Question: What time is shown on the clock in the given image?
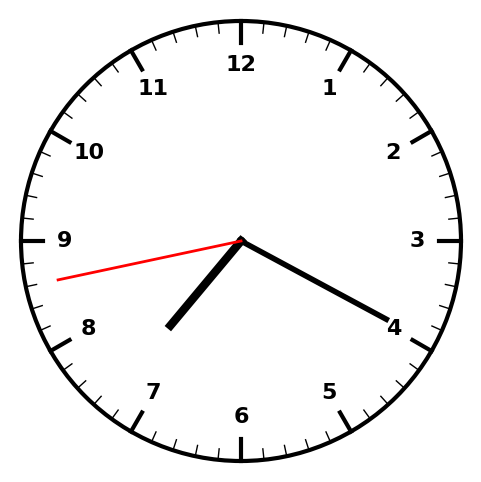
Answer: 07:19:43